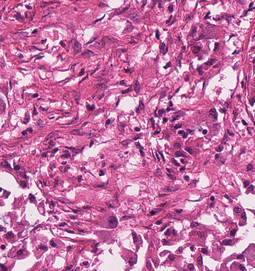
Tumor epithelial tissue: yes
Tumor-associated stroma tissue: yes
Normal tissue: no